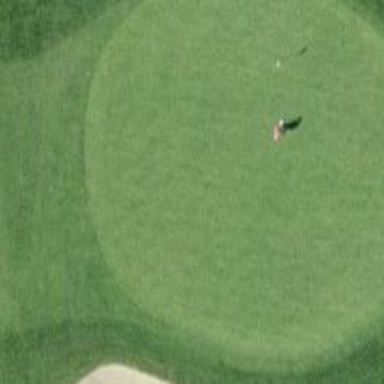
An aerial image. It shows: Picturesque green golfing area with grass land use.